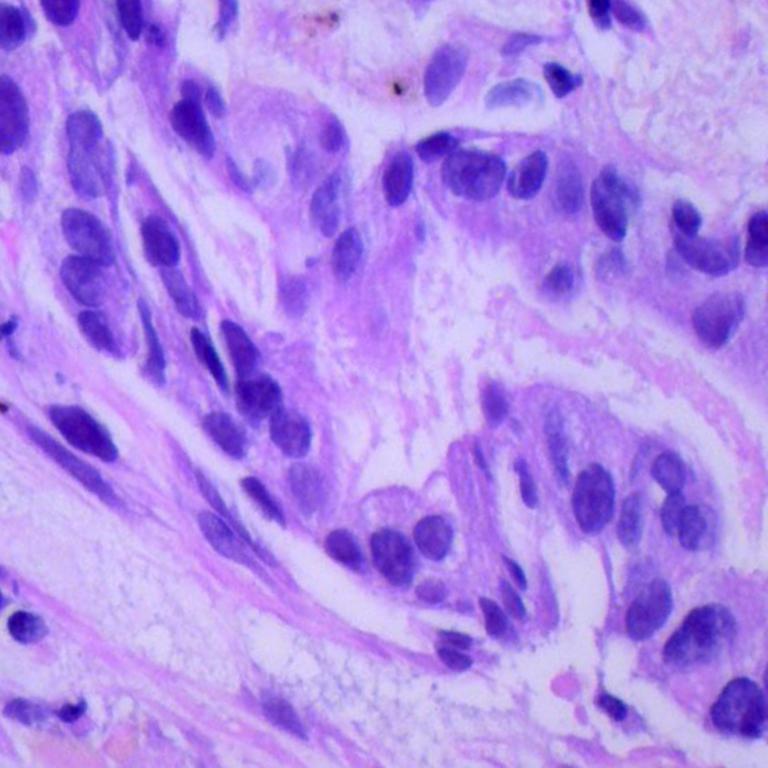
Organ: lung
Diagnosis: adenocarcinomas